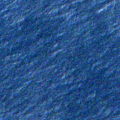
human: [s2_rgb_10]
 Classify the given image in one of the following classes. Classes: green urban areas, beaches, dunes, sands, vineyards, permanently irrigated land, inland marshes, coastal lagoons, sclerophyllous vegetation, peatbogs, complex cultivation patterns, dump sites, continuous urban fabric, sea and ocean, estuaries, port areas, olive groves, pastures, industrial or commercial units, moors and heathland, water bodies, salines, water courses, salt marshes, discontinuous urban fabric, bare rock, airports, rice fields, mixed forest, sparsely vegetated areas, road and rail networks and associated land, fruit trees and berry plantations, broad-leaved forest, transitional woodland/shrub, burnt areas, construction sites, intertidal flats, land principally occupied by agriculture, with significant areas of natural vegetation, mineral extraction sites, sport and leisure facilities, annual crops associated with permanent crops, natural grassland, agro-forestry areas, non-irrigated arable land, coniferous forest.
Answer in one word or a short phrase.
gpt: sea and ocean